Question: Having a list of floats:
'''
a = [465.12, 405.85714285714278, 407.4285714285715, 408.0, 408.1874999999996, 409.875, 411.0, 411.75000000000063, 413.43749999999972, 414.0, 414.66666666666652, 416.33333333333201, 418.0, 417.33333333333252, 419.666666666666, 420.0, 420.74999999999966, 422.70000000000067, 423.0, 423.35714285714295, 425.49999999999994, 426.0, 426.37500000000011, 428.02499999999992, 429.0, 430.03125000000006, <PHONE>, 432.0, 432.1874999999996, 434.0625000000004, 435.0, 435.32432432432432, 437.43243243243262, 438.0, 438.39999999999992, 440.40000000000009, 441.0, 441.32432432432427, 442.9459459459456, 444.0, 444.42857142857122, 445.97142857142865, 447.0, 447.92857142857116, 450.0, 450.0, 450.60000000000002, 452.72727272727263, 453.0, 453.19148936170194, 454.78723404255322, 456.0, 456.5, 458.5, 459.0, 459.44999999999959, 461.40000000000015, 462.0, 462.50000000000023, 464.16666666666725]
'''
I am trying to sort that list by descendant values (notice I need 'ind' because later I will be sorting other lists, such as 'sorted_b', with it):
'''
ind = sorted(range(len(a)), key = lambda i:a[i], reverse = True)
sorted_a = [x for (i, x) in sorted(zip(ind, a))]
# sorted_b = [x for (i, x) in sorted(zip(ind, b))]
'''
But the code does not work as I would expect:
'''
>>> sorted_a
[465.12, 464.16666666666725, 462.5000000000002, 462.0, 461.40000000000015, 459.4499999999996, 459.0, 458.5, 456.5, 456.0, 454.7872340425532, 453.19148936170194, 452.72727272727263, 453.0, 450.6, 450.0, 450.0, 447.92857142857116, 447.0, 445.97142857142865, 444.4285714285712, 444.0, 442.9459459459456, 441.32432432432427, 441.0, 440.4000000000001, 438.3999999999999, 438.0, 437.4324324324326, 435.3243243243243, 435.0, 434.0625000000004, 432.1874999999996, 432.0, <PHONE>, 430.03125000000006, 429.0, 428.0249999999999, 426.3750000000001, 426.0, 425.49999999999994, 423.35714285714295, 423.0, 422.70000000000067, 420.0, 420.74999999999966, 419.666666666666, 417.3333333333325, 418.0, 416.333333333332, 414.6666666666665, 414.0, 413.4374999999997, 411.7500000000006, 411.0, 409.875, 408.1874999999996, 408.0, 407.4285714285715, 405.8571428571428]
'''
Some values are not correctly sorted as we can easily see in the figure:
'''
import matplotlib.pyplot as mpl
mpl.plot(sorted_a)
mpl.show()
'''

What am I doing wrong?
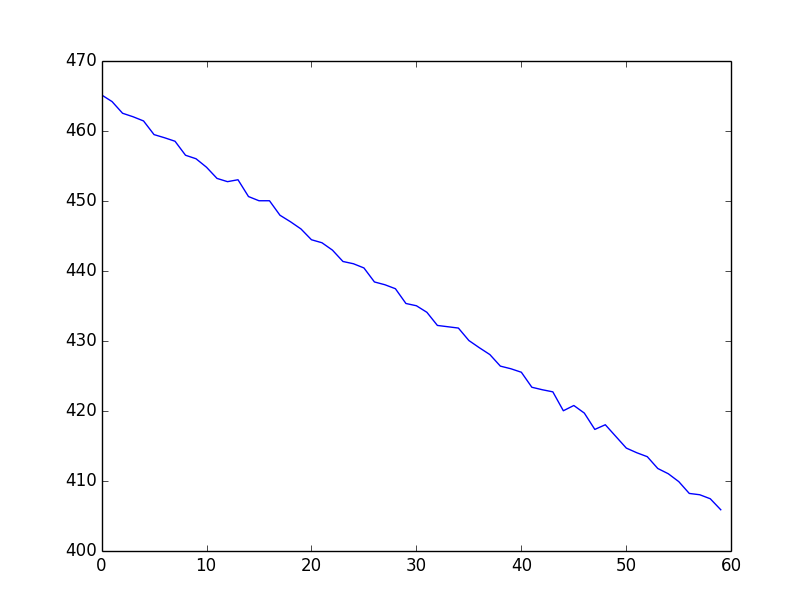
Answer: '''
sorted(zip(ind, a))
'''
does a lexicographic sort on the '(index, value)' pairs coming from 'zip'; since the integer indices are all unique by construction, the sort never even looks at the values and just sorts the indices. What you meant is just
'''
[a[i] for i in ind]
'''
or better, if NumPy is an option:
'''
a = np.array(a)
ind = np.argsort(a)
sorted_a = a[ind]
'''